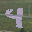
Label: 4